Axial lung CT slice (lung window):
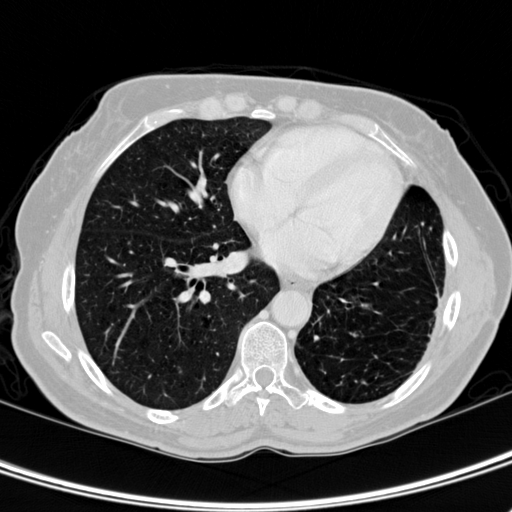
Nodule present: no